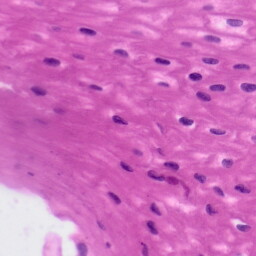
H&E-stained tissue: Tonsil